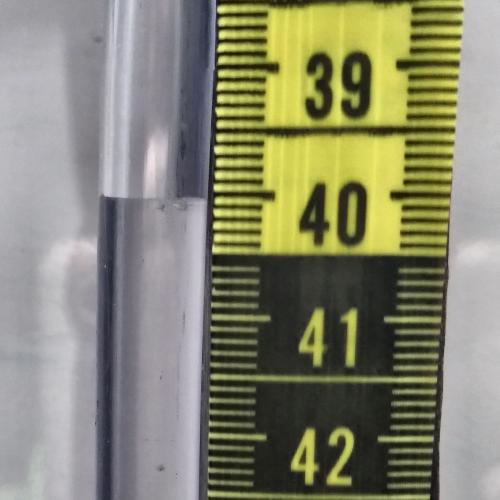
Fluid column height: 40.0 cm